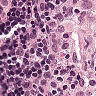
Metastatic tissue present: no